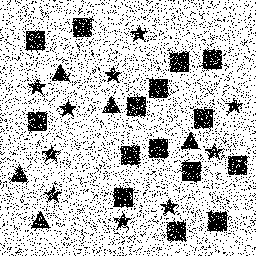
Squares: 15
Triangles: 5
Stars: 10
Total shapes: 30